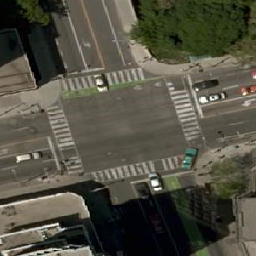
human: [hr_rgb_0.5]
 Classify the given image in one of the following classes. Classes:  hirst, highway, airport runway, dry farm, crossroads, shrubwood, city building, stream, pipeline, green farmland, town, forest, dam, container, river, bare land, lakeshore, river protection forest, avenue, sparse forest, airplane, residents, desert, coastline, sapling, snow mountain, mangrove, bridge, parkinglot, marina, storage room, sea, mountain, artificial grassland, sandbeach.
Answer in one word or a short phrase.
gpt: crossroads